Question: I am trying to center some text between to points. The text is dynamic and should be centered no matter what it contains.
I am trying the following:
'''
$dims = imagettfbbox(130, 0, './Calibri.ttf', "JULY");
$width = ($dims[2])-($dims[0]);
imagettftext($my_img , 130, 0, 1196-($width/2) , 700, $text_colour, './Calibri.ttf', "JULY");
'''
I have a point at x = 711 and a point at x = 1907 and this is where I get the 1196 from because 1907-711 = 1196.
In my logic the '1196-($width/2)' should work as the parameter is the first pixel of the text.
But as it can be seen on the image, it is not centered.

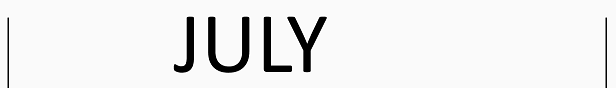
Answer: From your explanation I understood that '1196-($width/2)' is wrong.
You should find the middle of the box, laying between 'x = 711' and 'x = 1907':
'''
$x_center = 711 + (1907 - 711) / 2
$x_start = $x_center - ($width / 2)
'''
Hope it helps.